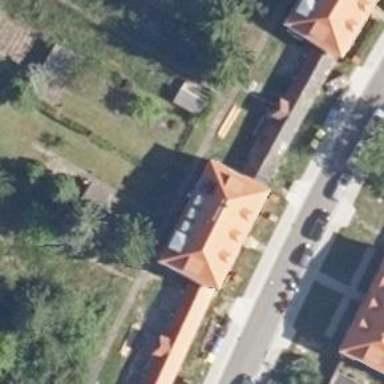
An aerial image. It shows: Hipped red residential building.